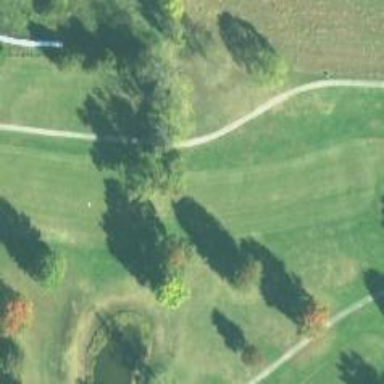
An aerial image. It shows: View of golf hole.